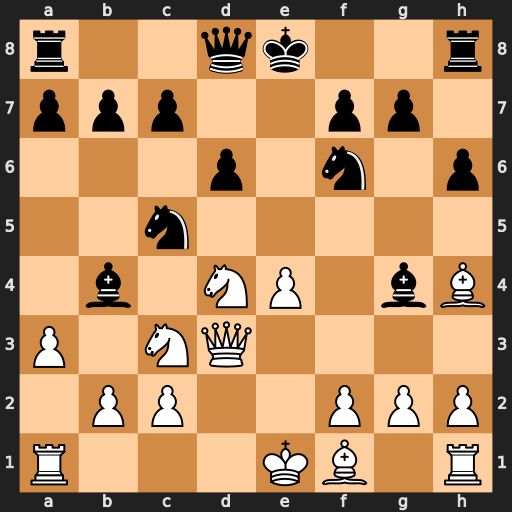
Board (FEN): r2qk2r/ppp2pp1/3p1n1p/2n5/1b1NP1bB/P1NQ4/1PP2PPP/R3KB1R
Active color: w
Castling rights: KQkq
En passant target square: -
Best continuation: Qb5+ c6 Qxb4